Question: I cannot connect to GCE via ssh. It is showing Connection Failed, and we are unable to connect VM on port 22.
And serial console output its shows
Jul 8 10:09:26 Instance sshd[10103]: error: Could not load host key: /etc/ssh/ssh_host_ed25519_key
Jul 8 10:09:27 Instance sshd[10103]: User username from 0.0.0.0 not allowed because not listed in AllowUsers
Jul 8 10:09:27 Instance sshd[10103]: input_userauth_request: invalid user username [preauth] Jul 8 10:09:27 Instance sshd[10103]: Connection closed by 0.0.0.0 [preauth] -

Yesterday it was working fine, but today it shows this error. I am new to GCE. Any suggestions?
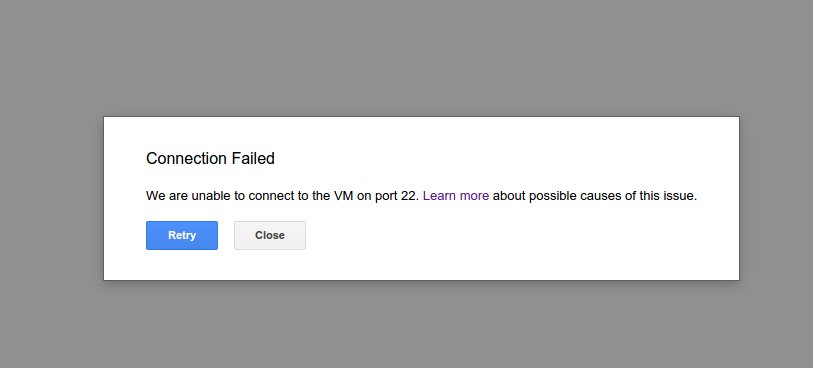
Answer: I'd like to post this update to mention that on June 2016 a new feature is released where you can enable interactive access to the serial console so you can more easily troubleshoot instances that are not booting properly or that are otherwise inaccessible. See <URL>.
## -----------------------------------------------------------------------------------
It looks like you've added 'AllowUsers' in '/etc/ssh/sshd_config' configuration file.
To resolve this issue, you'll need to attach the boot disk of your VM instance to a healthy instance as the second disk. Mount it, edit the configuration file and fix the issue.
Here are the steps you can take to resolve the issue:
1. First of all, take a snapshot of your instance's disk, in case if a loss or corruption happens you can recover your disk.
2. In the Developers Console, click on your instance. Uncheck Delete boot disk when instance is deleted and then delete the instance. The boot disk will remain under "Disks", and now you can attach the disk to another instance. You can also do this step using gcloud command: $ gcloud compute instances delete NAME --keep-disks all
3. Now attach the disk to a healthy instance as an additional disk. You can do this through the Developers Console or using the gcloud command: $ gcloud compute instances attach-disk EXAMPLE-INSTANCE --disk DISK --zone ZONE
4. SSH into your healthy instance.
5. Determine where the secondary disk lives: $ ls -l /dev/disk/by-id/google-*
6. Mount the disk: $ sudo mkdir /mnt/tmp
$ sudo mount /dev/disk/by-id/google-persistent-disk-1-part1 /mnt/tmp
Where 'google-persistent-disk-1' is the name of the disk
1. Edit sshd_config configuration file and remove AllowUsers line and save it. $ sudo nano /mnt/tmp/etc/ssh/sshd_config
2. Now unmout the disk: $ sudo umount /mnt/tmp
3. Detach it from the VM instance. This can be done through the Developers Console or using the command below: $ gcloud compute instances detach-disk EXAMPLE-INSTANCE --disk DISK
4. Now create a new instance using your fixed boot disk.